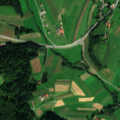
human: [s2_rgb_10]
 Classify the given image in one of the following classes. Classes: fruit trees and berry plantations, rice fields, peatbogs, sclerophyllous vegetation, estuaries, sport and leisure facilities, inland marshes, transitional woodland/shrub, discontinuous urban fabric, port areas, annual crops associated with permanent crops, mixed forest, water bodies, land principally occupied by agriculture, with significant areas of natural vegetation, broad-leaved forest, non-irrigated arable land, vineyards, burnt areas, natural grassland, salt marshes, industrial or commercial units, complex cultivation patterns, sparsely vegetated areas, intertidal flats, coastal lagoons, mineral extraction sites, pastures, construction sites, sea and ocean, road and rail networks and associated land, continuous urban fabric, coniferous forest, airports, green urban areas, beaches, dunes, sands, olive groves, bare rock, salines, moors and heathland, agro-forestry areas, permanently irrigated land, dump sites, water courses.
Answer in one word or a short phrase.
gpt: pastures, complex cultivation patterns, broad-leaved forest, mixed forest